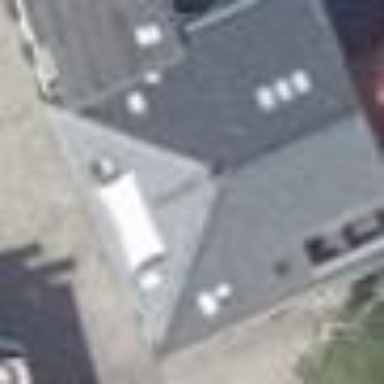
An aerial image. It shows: Historic residential building with hipped roof.